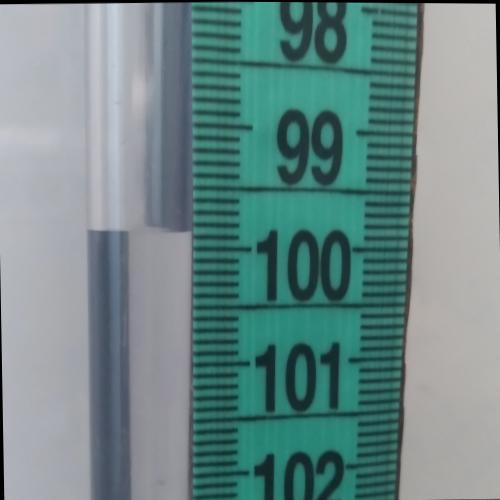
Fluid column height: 99.9 cm